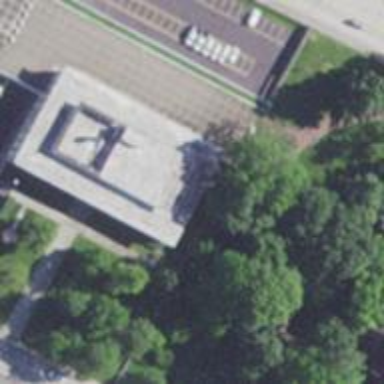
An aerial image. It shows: Civic building.